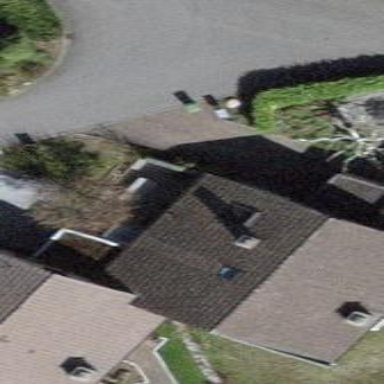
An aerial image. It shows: Building with tiled roof.